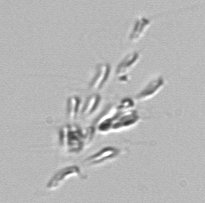
Label: Dinobryon